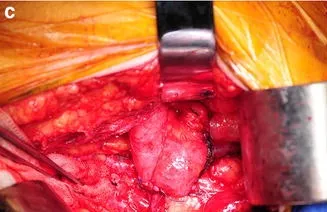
Segmental ureteroileal conduit resection procedures. C. The transected ureter was reanastomosesed to the residual ileal conduit.
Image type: medical_photograph (other_medical_photograph)